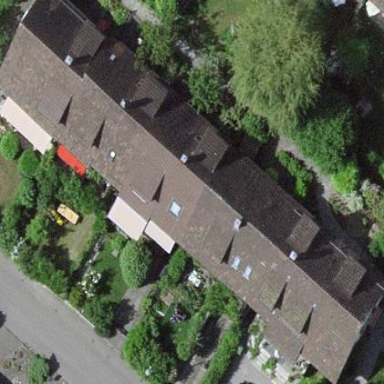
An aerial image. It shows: Terrace building with gabled roof.